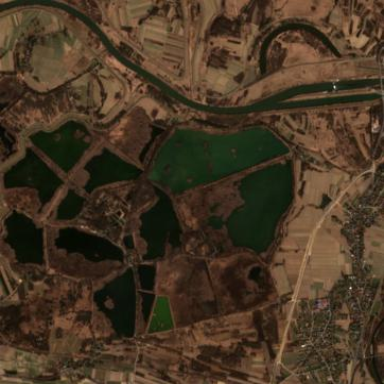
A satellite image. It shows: Pond surrounded by natural water basin.